【题型】解答题　【知识点】解析几何　【难度】hard
如图所示， 在平面直角坐标系中， 椭圆 $\Gamma : \frac{x^2}{2} + y^2 = 1$ 的左， 右焦点分别为 $F_1, F_2$， 设 $P$ 是第一象限内 $\Gamma$ 上的一点， $PF_1$、 $PF_2$ 的延长线分别交 $\Gamma$ 于点 $Q_1$、 $Q_2$ .

(1) 求 $\triangle PF_1Q_2$ 的周长; \\
(2) 求 $\triangle PF_1Q_2$ 面积的取值范围; \\
(3) 求 $S_{\triangle PF_1Q_2} - S_{\triangle PF_2Q_1}$ 的最大值 .
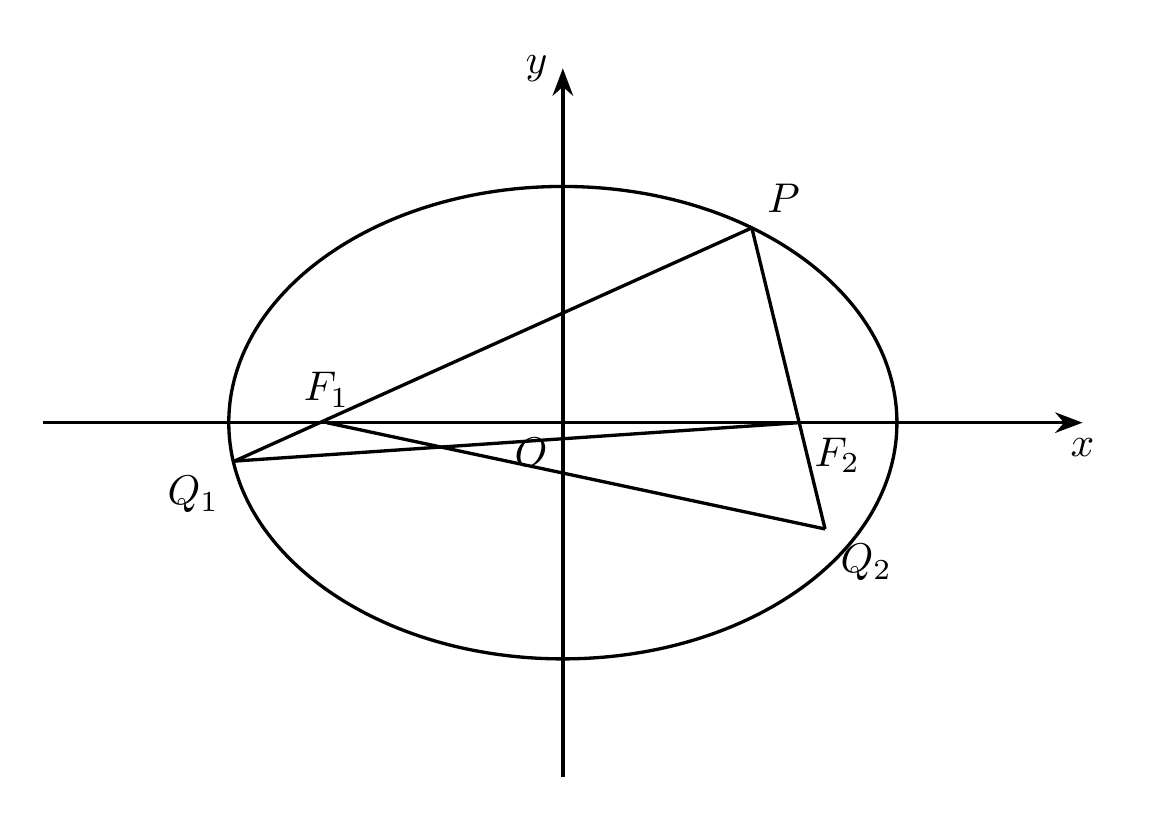
【解答】
【答案】 (1) $4\sqrt{2}$;\\ (2) $(0, \sqrt{2}]$;\\ (3) $\frac{2\sqrt{2}}{3}$ .

【分析】 (1) 根据题意， 由椭圆的定义即可得到 $\triangle PQ_2F_1$ 的周长为 $4a$， 从而得到结果; \\
(2) 根据题意， 联立直线 $PQ_2$ 与椭圆方程， 结合韦达定理与弦长公式代入计算， 即可得到结果; \\
(3) 根据题意， 联立直线 $F_1P$ 的方程与椭圆方程， 代入计算， 即可得到点 $Q_1$ 的坐标， 同理可得点 $Q_2$ 的坐标， 然后表示出 $S_{\triangle PF_1Q_2} - S_{\triangle PF_2Q_1}$， 结合基本不等式即可得到结果 .

【详解】 (1) $\because F_1, F_2$ 为椭圆 $C$ 的两焦点， 且 $P, Q_2$ 为椭圆上的点， \\
$\therefore PF_1 + PF_2 = Q_2F_1 + Q_2F_2 = 2a$， 从而 $\triangle PQ_2F_1$ 的周长为 $4a$ . \\
由题意， 得 $4a = 4\sqrt{2}$， 即 $\triangle PF_1Q_2$ 的周长为 $4\sqrt{2}$ .

(2) 由题意可设 $PQ_2$ 的直线方程为 $x = my + 1, P(x_0, y_0), Q_2(x_2, y_2), (x_0 > 0, y_0 > 0)$ \\
联立 $\begin{cases} x = my + 1 \\ x^2 + 2y^2 = 2 \end{cases}$， 消去 $x$ 得 $(m^2 + 2)y^2 + 2my - 1 = 0$ . \\
因为直线 $PQ_2$ 所过定点 $(1, 0)$ 在椭圆内， 则直线与椭圆必有两个交点， \\
则 $y_0 + y_2 = -\frac{2m}{m^2 + 2}, y_0 \cdot y_2 = -\frac{1}{m^2 + 2}$， \\
所以 $|y_0 - y_2| = \sqrt{\left( \frac{2m}{m^2 + 2} \right)^2 + \frac{4}{m^2 + 2}} = \sqrt{\frac{8}{m^2 + 2} - \frac{8}{(m^2 + 2)^2}}$ . \\
令 $t = \frac{1}{m^2 + 2} \left( 0 < t \le \frac{1}{2} \right)$， \\
则 $|y_0 - y_2| = \sqrt{8(t - t^2)} \le \sqrt{2}$ （ 当 $t = \frac{1}{2}$ 时等号成立， 即 $m = 0$ 时 ） \\
所以 $S_{\triangle PF_1Q_2} = \frac{1}{2} |F_1F_2| \cdot |y_0 - y_2| = \frac{1}{2} \times 2 \cdot |y_0 - y_2| = |y_0 - y_2| \le \sqrt{2}$ . \\
故 $\triangle PF_1Q_2$ 面积的取值范围为 $(0, \sqrt{2}]$ .

(3) 设 $Q_1(x_1, y_1)$， 直线 $F_1P$ 的方程为： $y = \frac{y_0}{x_0+1}(x+1)$， 将其代入椭圆 $\Gamma$ 的方程得 $\frac{x^2}{2} + \frac{y_0^2}{(x_0+1)^2}(x+1)^2 = 1$ . \\
整理可得 $(2x_0+3)x^2 + 4y_0^2x - 3x_0^2 - 4x_0 = 0$ . \\
$\therefore x_0x_1 = \frac{-3x_0^2-4x_0}{2x_0+3}$， 得 $x_1 = -\frac{3x_0+4}{2x_0+3}, y_1 = \frac{y_0}{x_0+1} \left( -\frac{3x_0+4}{2x_0+3} + 1 \right) = -\frac{y_0}{2x_0+3}$ . \\
故 $Q_1\left( -\frac{3x_0+4}{2x_0+3}, -\frac{y_0}{2x_0+3} \right)$ . \\
当 $x_0 \neq 1$ 时， 直线 $F_2P$ 的方程为： $y = \frac{y_0}{x_0-1}(x-1)$， 将其代入椭圆方程并整理可得 \\
$(-2x_0+3)x^2 - 4y_0^2x - 3x_0^2 + 4x_0 = 0$ . \\
同理， 可得 $Q_2\left( \frac{3x_0-4}{2x_0-3}, \frac{y_0}{2x_0-3} \right)$ . \\
所以 $S_{\triangle PF_1Q_2} - S_{\triangle PF_2Q_1} = \frac{1}{2} \times 2 \cdot (-y_2) - \frac{1}{2} \times 2 \cdot (-y_1)$ \\
$= y_1 - y_2 = -\frac{y_0}{2x_0+3} - \frac{y_0}{2x_0-3} = \frac{8x_0y_0}{x_0^2 + 18y_0^2} = \frac{8}{\frac{x_0}{y_0} + \frac{18y_0}{x_0}} \le \frac{8}{2\sqrt{\frac{x_0}{y_0} \cdot \frac{18y_0}{x_0}}} = \frac{2\sqrt{2}}{3}$ . \\
当且仅当 $x_0 = \frac{3\sqrt{5}}{5}, y_0 = \frac{\sqrt{10}}{10}$ 时， 等号成立 . \\
若 $PF_2 \perp x$ 轴时， 易知 $P\left( 1, \frac{\sqrt{2}}{2} \right), y_1 = -\frac{\sqrt{2}}{10}, y_2 = -\frac{\sqrt{2}}{2}$ . \\
此时 $S_{\triangle PF_1Q_2} - S_{\triangle PF_2Q_1} = y_1 - y_2 = -\frac{\sqrt{2}}{10} - \left( -\frac{\sqrt{2}}{2} \right) = \frac{2\sqrt{2}}{5}$ . \\
综上， $S_{\triangle PF_1Q_2} - S_{\triangle PF_2Q_1}$ 的最大值为 $\frac{2\sqrt{2}}{3}$ .

【点睛】 本题主要考查了直线与椭圆相交问题， 以及椭圆中三角形面积问题， 难度较大 .